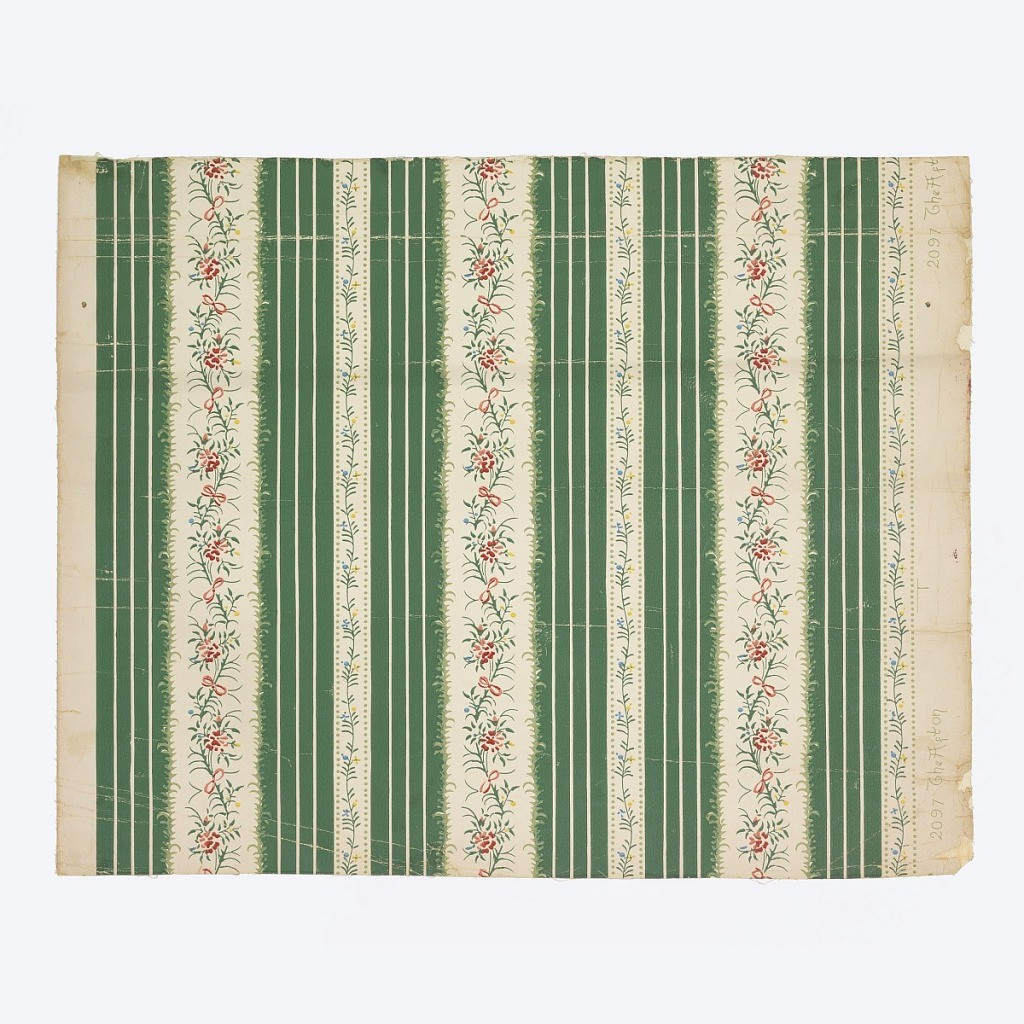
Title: The Afton
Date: ca. 1900
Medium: Reds, blue and yellow on white-printed ground.
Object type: Sidewall
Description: Full width, giving slightly more than one repeat. Bands composed of wide green and narrow white stripes, enclosing alternating white bands set with wide and narrow serpentine vines with flowers.
Reds, greens, blue and yellow on white-printed ground.